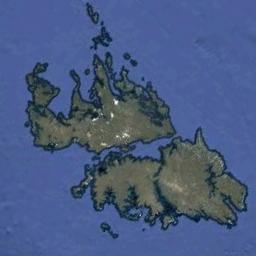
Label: island